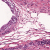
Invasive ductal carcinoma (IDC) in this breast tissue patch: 1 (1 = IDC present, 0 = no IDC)